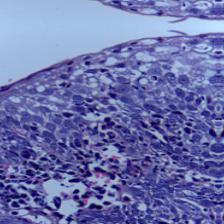
Diagnosis: OSCC